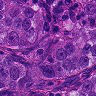
Metastatic tissue present: yes